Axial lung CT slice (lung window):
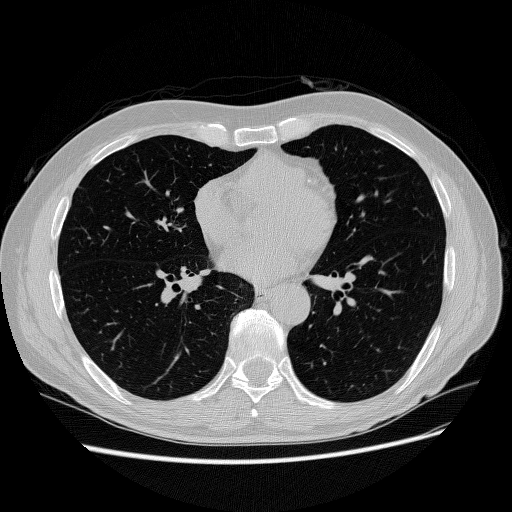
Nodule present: no